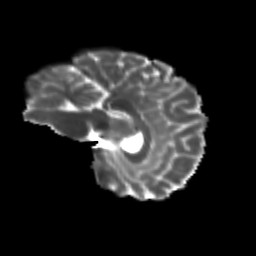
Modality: T2w
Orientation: sagittal
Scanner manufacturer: siemens
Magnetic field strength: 3 T
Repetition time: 9.2 s
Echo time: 0.084 s